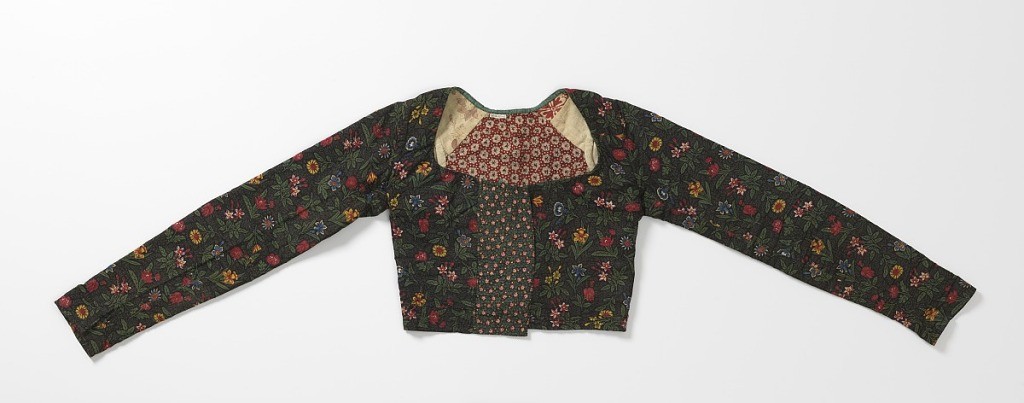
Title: Woman's bodice or jacket
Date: late 18th–early 19th century
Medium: Technique: block printed
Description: Long-sleeved bodice made from a densely patterned printed floral fabric. Design has different types of flowers in red, blue, yellow, and white with leafy stems on a black ground patterned scattered with tiny green sprigs. Center front panel has a different fabric with a design of tiny pink flower heads with leafy stems. Bodice is lined with pieced fabrics, some plain white and others in red, black, and white floral patterns.